Field crop: tomato
Growth stage: 1
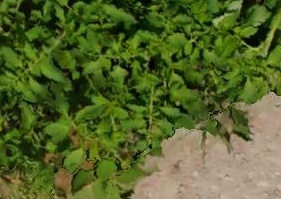
Species: tomato